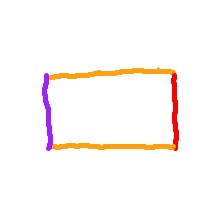
Shape: rectangle